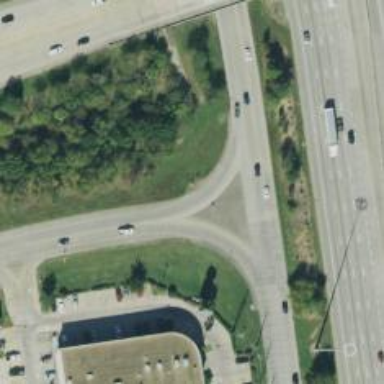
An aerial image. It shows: Secondary link road.